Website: home-depot
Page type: payment
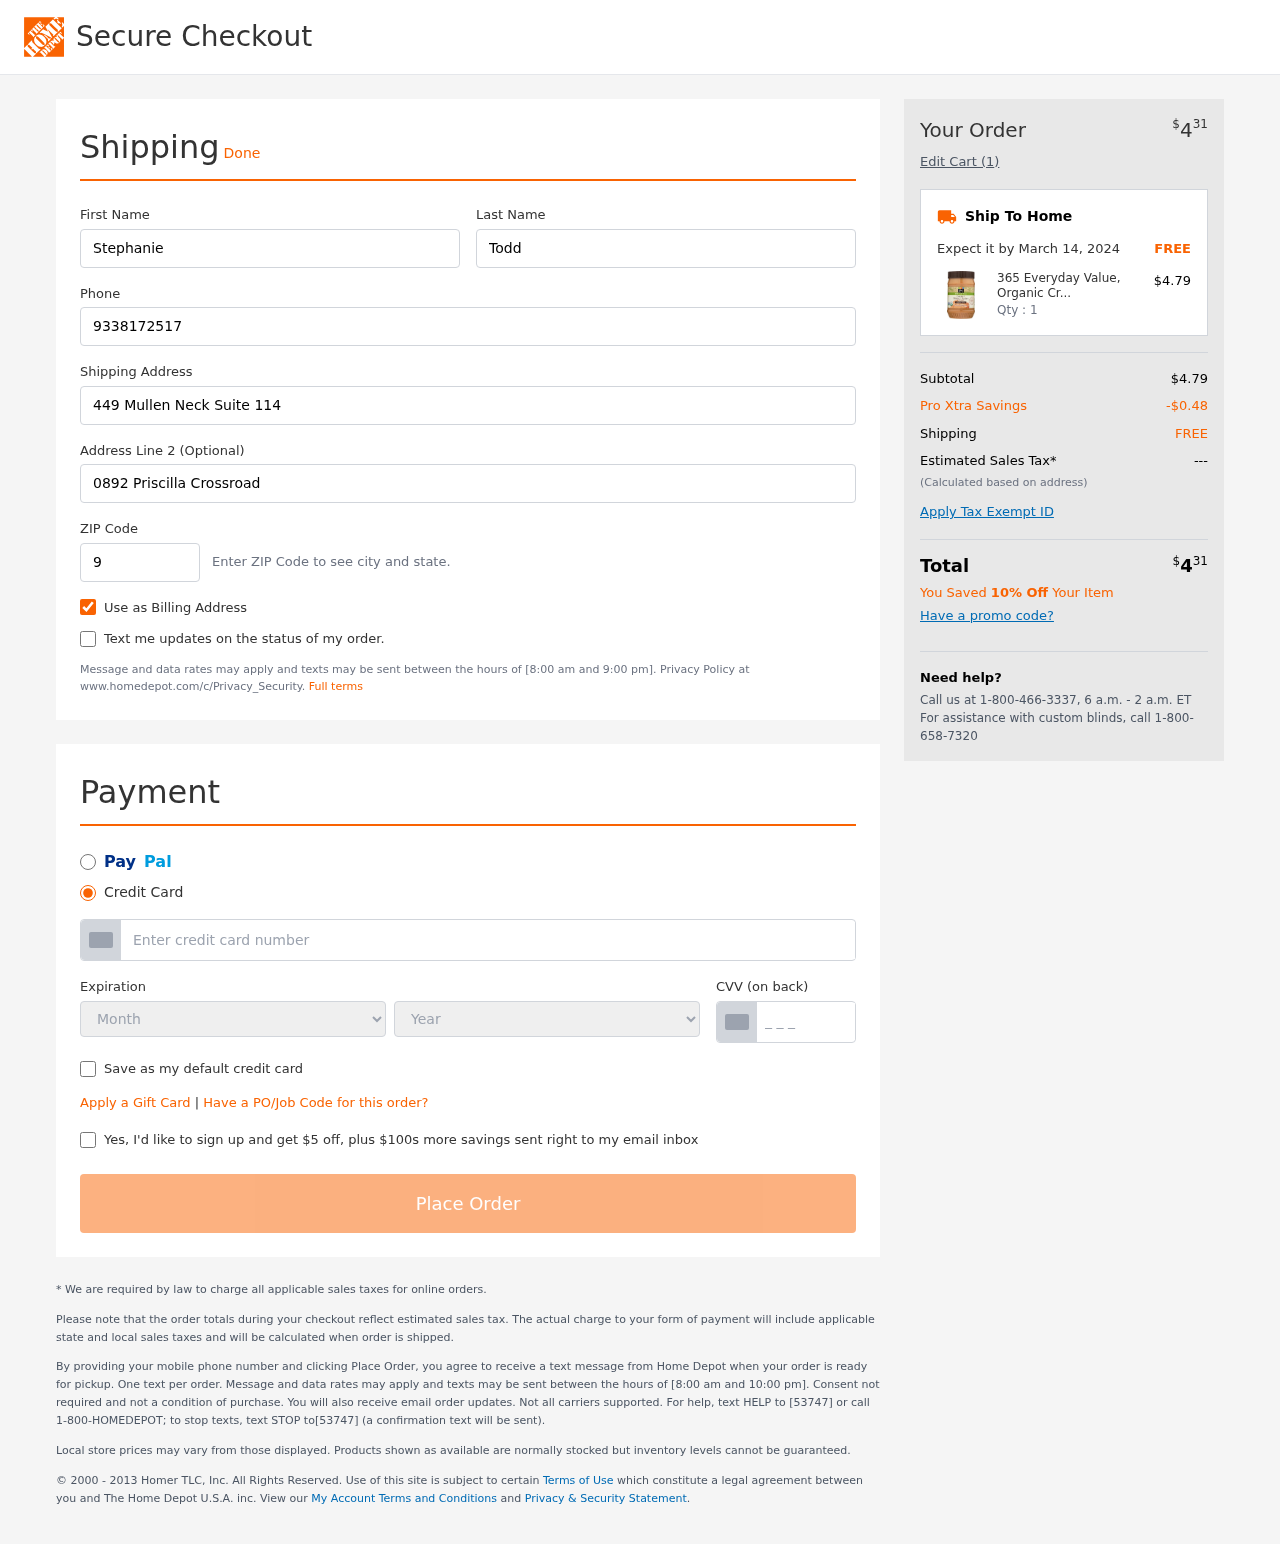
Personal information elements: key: PII_CARD_CVV
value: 0898
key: PII_CARD_EXPIRY_MONTH
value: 03
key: PII_CARD_EXPIRY_YEAR
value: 28
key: PII_CARD_NUMBER
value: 3440 7054 9961 215
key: PII_FIRSTNAME
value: Stephanie
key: PII_LASTNAME
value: Todd
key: PII_PHONE
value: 9338172517
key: PII_POSTCODE
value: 97653
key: PII_STREET
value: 449 Mullen Neck Suite 114
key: PII_STREET2
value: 0892 Priscilla Crossroad
Product elements: key: PRODUCT1_NAME
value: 365 Everyday Value, Organic Creamy Peanut Butter, Unsweetened, 16 oz
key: PRODUCT1_PRICE
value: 4.79
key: PRODUCT1_QUANTITY
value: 1
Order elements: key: ORDER_TOTAL
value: $431
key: ORDER_NUM_ITEMS
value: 1
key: ORDER_DELIVERY_DATE
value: March 14, 2024
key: ORDER_SUBTOTAL
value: $4.79
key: ORDER_DISCOUNT
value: -$0.48
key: ORDER_SHIPPING_COST
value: FREE